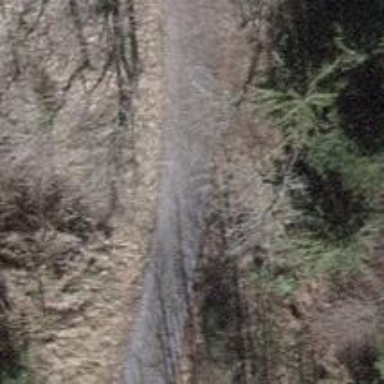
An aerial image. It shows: Gravel track with grade 2 quality.